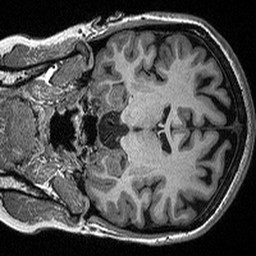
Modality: T1w
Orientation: coronal
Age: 28
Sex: female
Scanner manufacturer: siemens
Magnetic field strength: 3 T
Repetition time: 2.3 s
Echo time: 0.00298 s